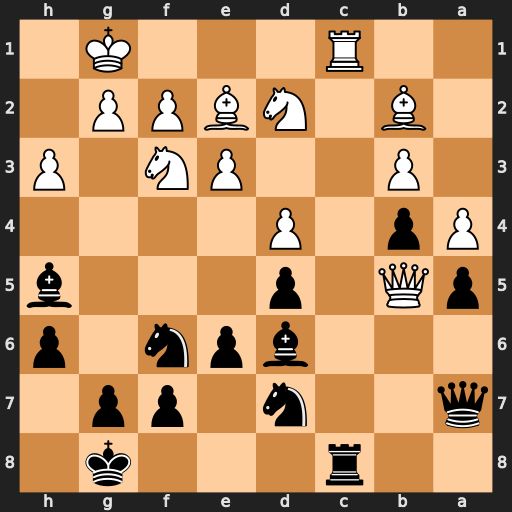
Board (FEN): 2r3k1/q2n1pp1/3bpn1p/pQ1p3b/Pp1P4/1P2PN1P/1B1NBPP1/2R3K1
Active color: b
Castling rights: -
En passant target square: -
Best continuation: Rxc1+ Bxc1 Qc7